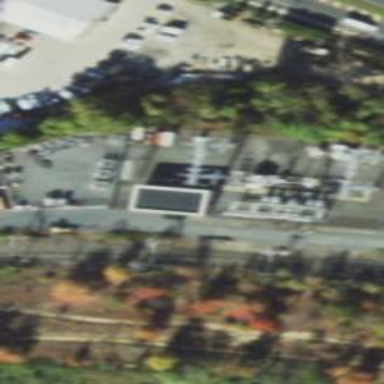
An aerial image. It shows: Traction substation.